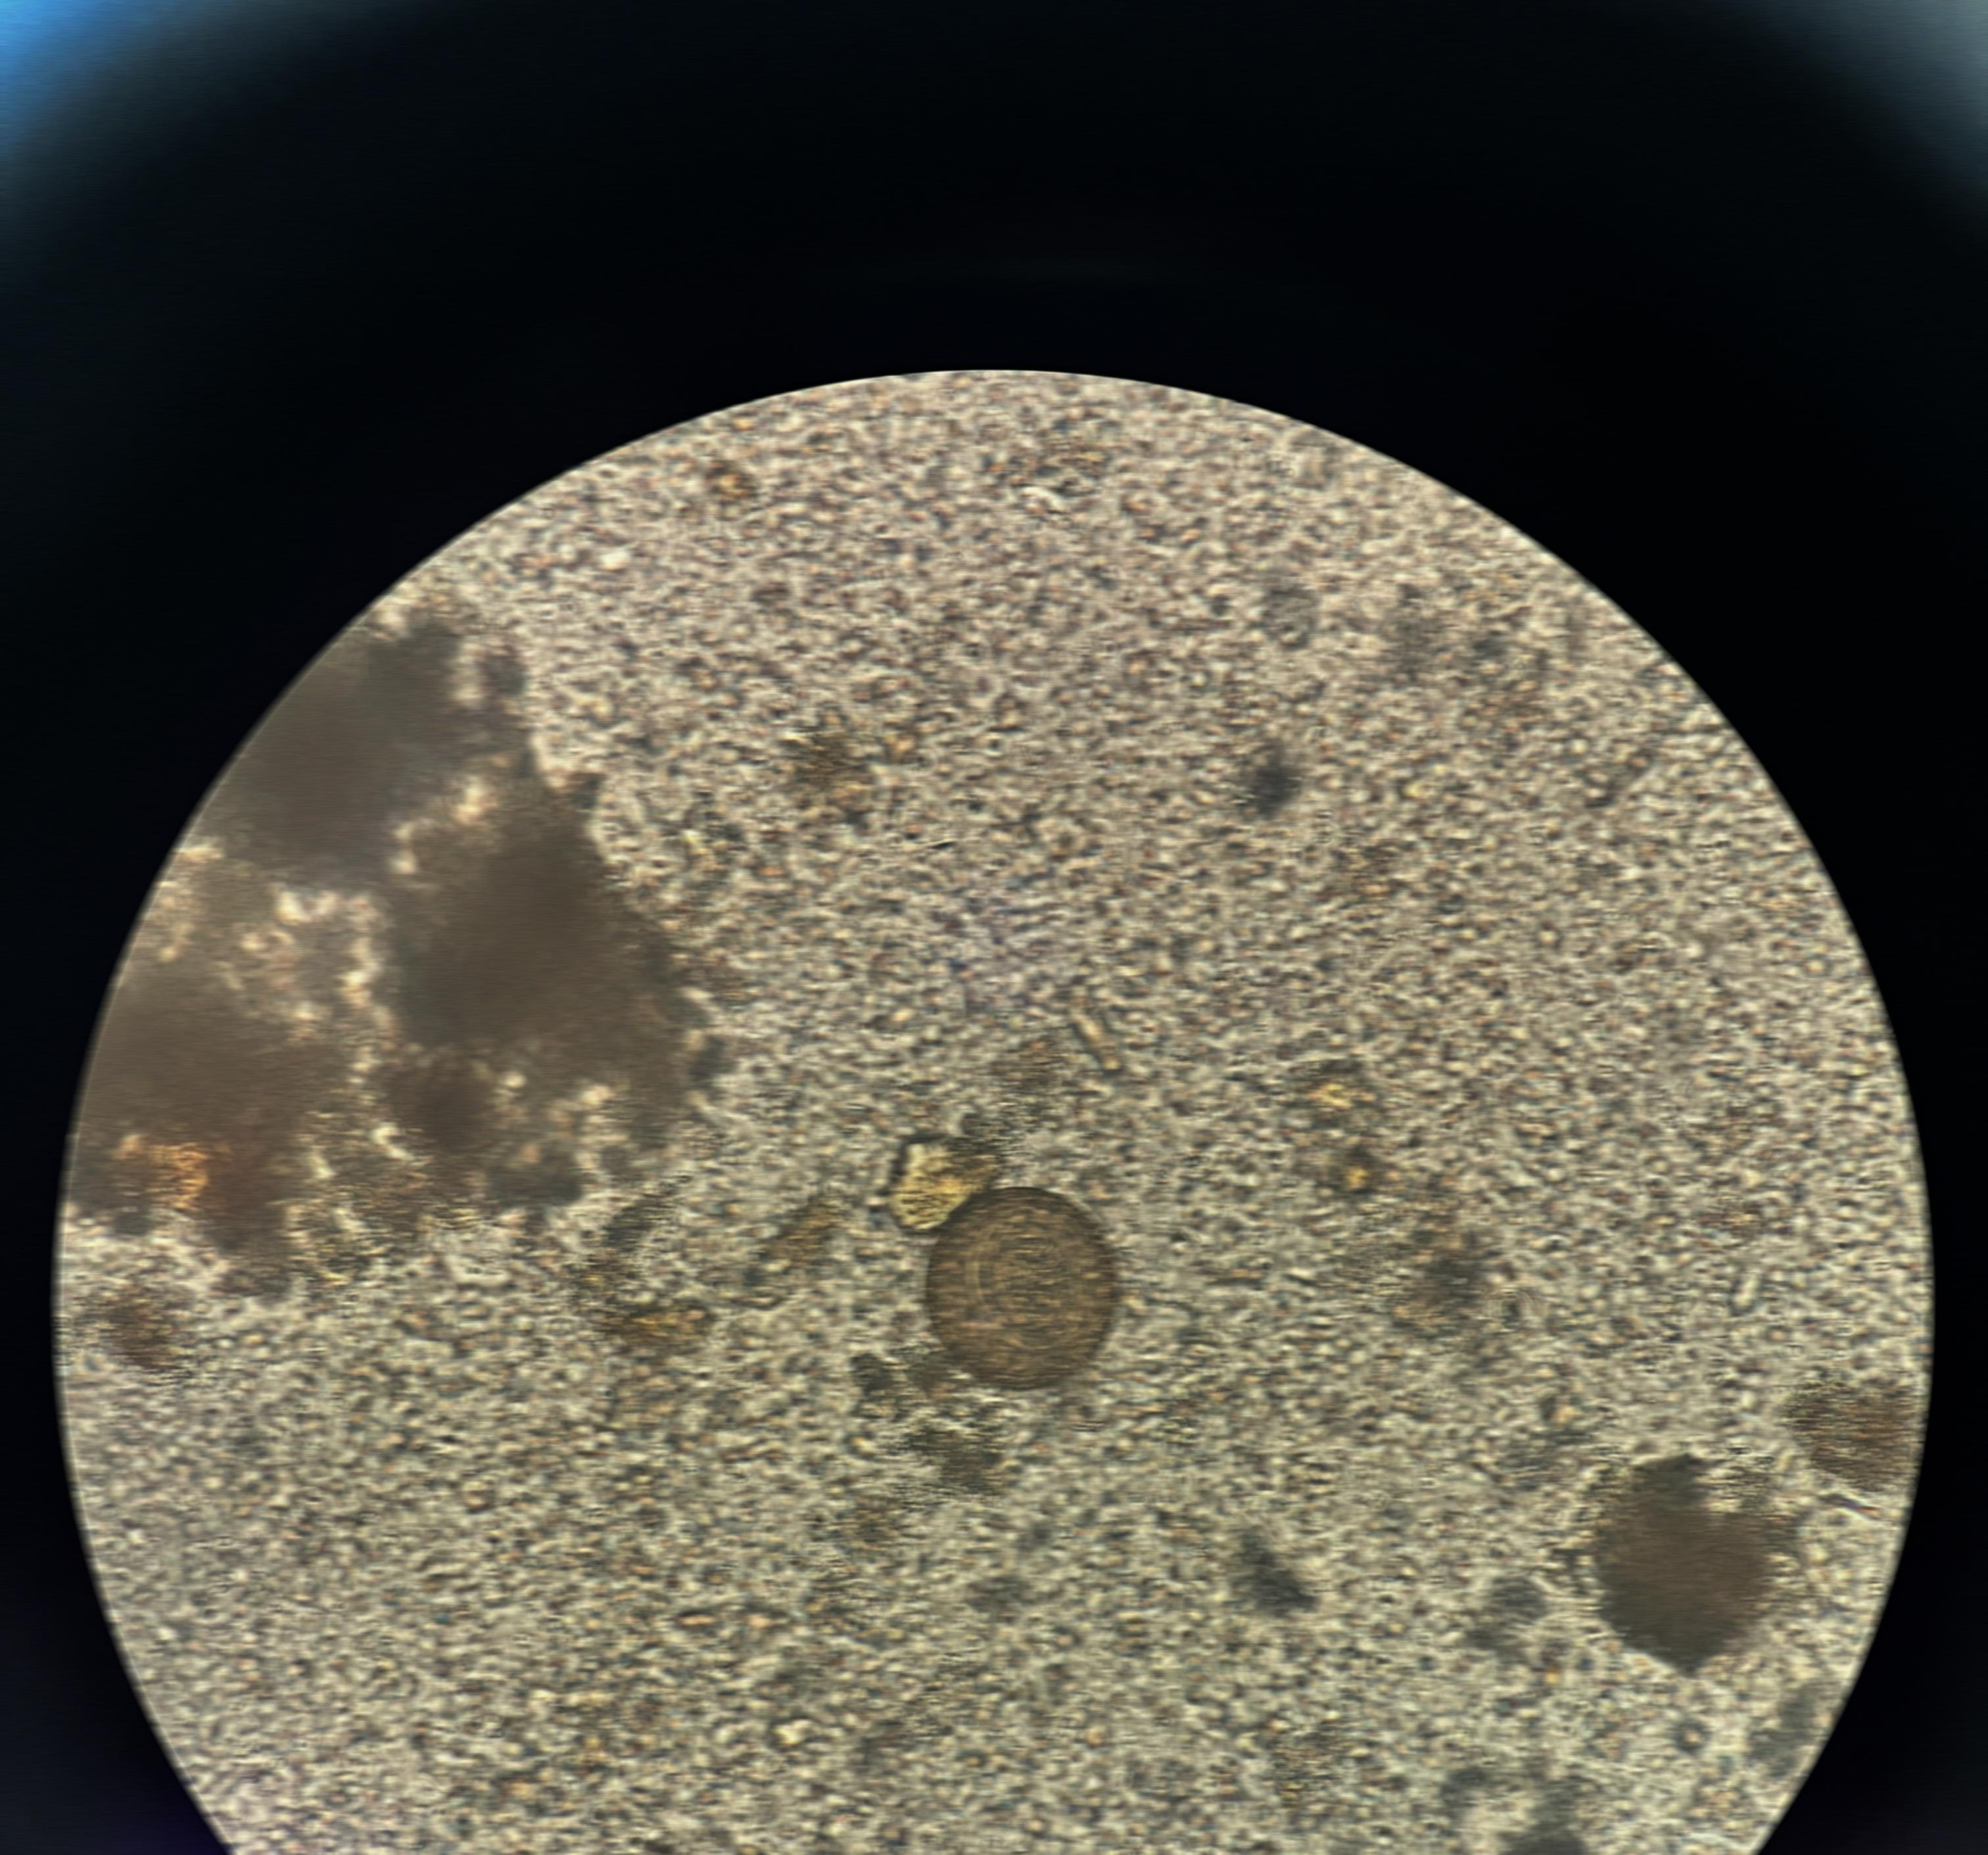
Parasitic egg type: Hymenolepis diminuta